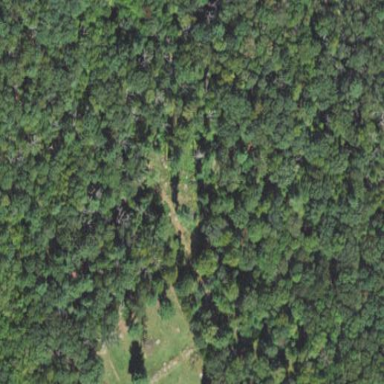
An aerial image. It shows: Mixed woodland with various types of leaves.